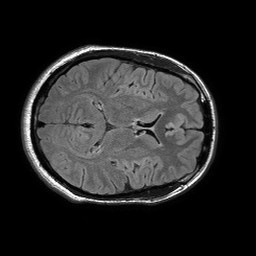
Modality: FLAIR
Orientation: axial
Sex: male
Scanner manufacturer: philips
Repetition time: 11 s
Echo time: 0.125 s